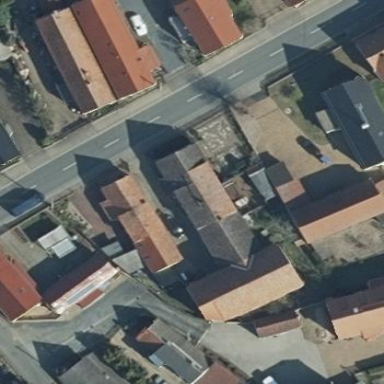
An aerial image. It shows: Simple house.